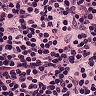
Metastatic tissue present: no